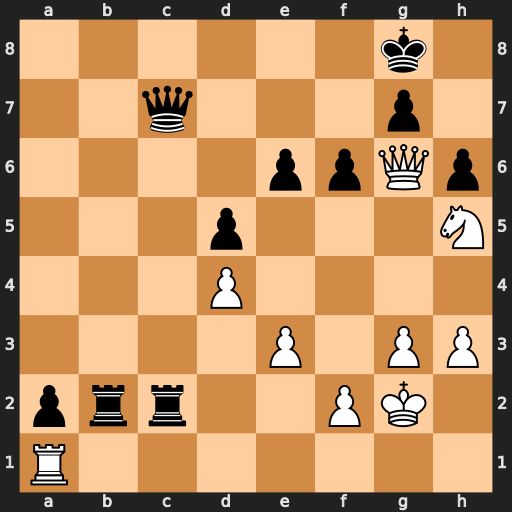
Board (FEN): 6k1/2q3p1/4ppQp/3p3N/3P4/4P1PP/prr2PK1/R7
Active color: w
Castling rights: -
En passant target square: -
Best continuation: Nxf6+ Kh8 Qh7#